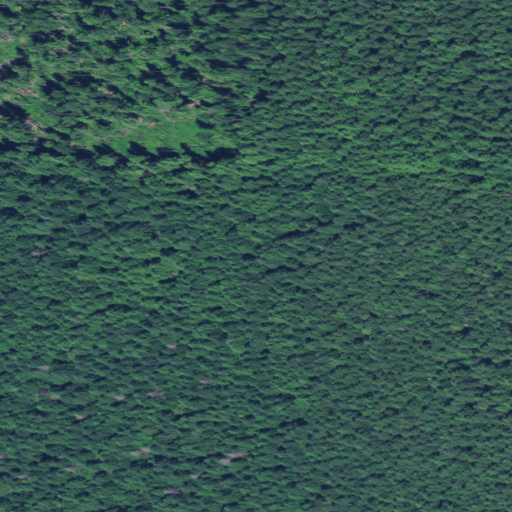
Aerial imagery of mountain in Oregon named Walker Peak containing only evergreen forest